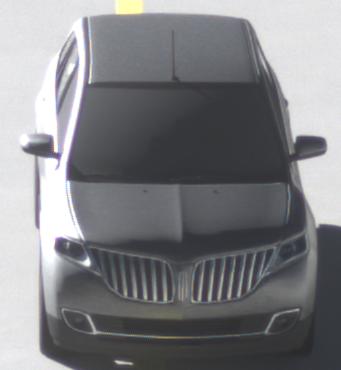
Make: Lincoln
Model: MKX
Detailed model: Gen. 1 CD3
Model produced from: 2010
Model produced until: 2015
Doors: 5
Color: gray
Road condition: dry road
Daytime: morning or afternoon
Contrast: high contrast